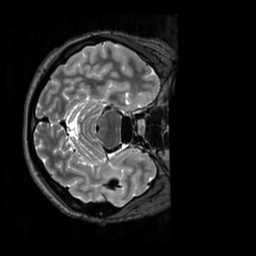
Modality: T2w
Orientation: axial
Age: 22
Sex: female
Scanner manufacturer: siemens
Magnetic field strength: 3 T
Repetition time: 3.2 s
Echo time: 0.728 s